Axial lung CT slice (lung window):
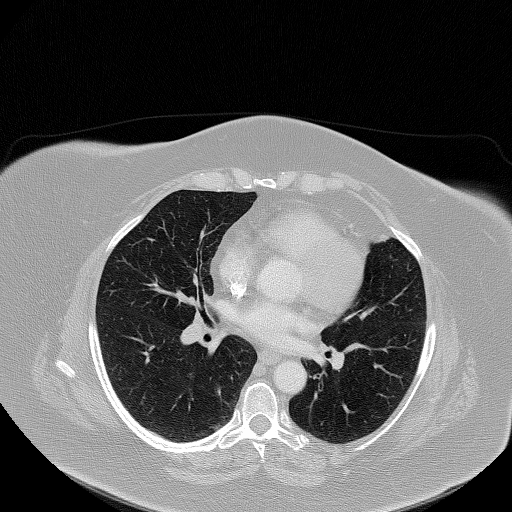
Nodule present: no